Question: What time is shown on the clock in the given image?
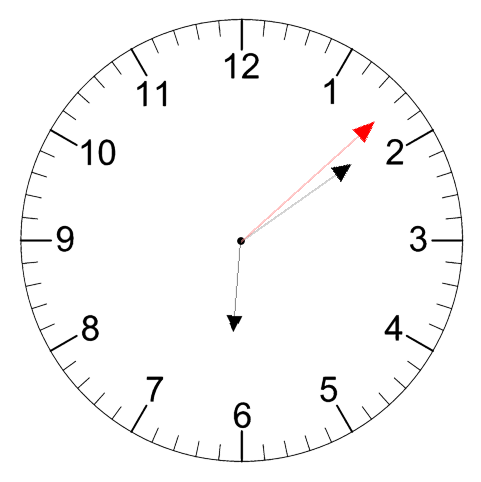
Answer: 06:09:08